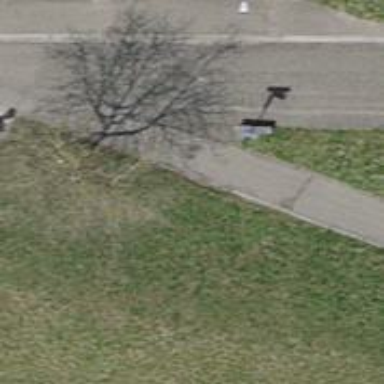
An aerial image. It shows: Bollard.